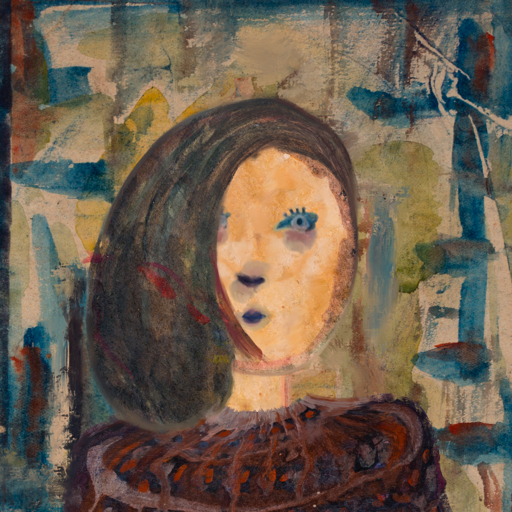
Background: Orphan, Head And Neck Front: Childish, Face Front: Hill_Girl, Bust: Hypocrite, Hair Front: Gypsy_Mother, Head Accessory: Blank, Second Necklace: Blank, Necklace: Blank, Baby: Blank